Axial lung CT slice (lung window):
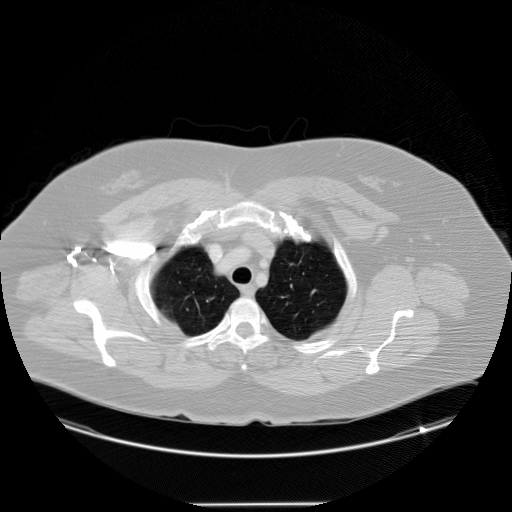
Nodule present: no